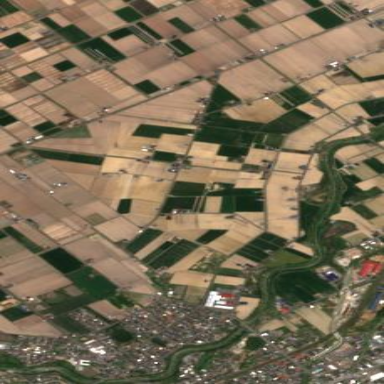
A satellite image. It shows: Picturesque farmland scene.